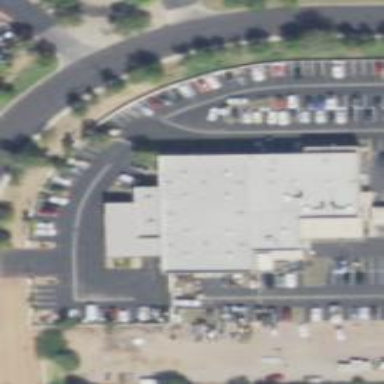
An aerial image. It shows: Building housing car repair shop.